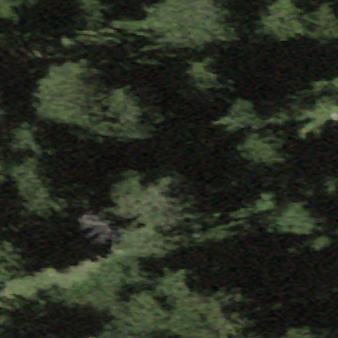
Label: other